Question: I'm using PayPal's REST API from my .Net MVC 4 Razor website.
On creating a payment I've traced the following request and response through fiddler:

Can anyone explain what's causing the error please? The transactions amount total and items price is both 0.24 so I can't understand why the error.
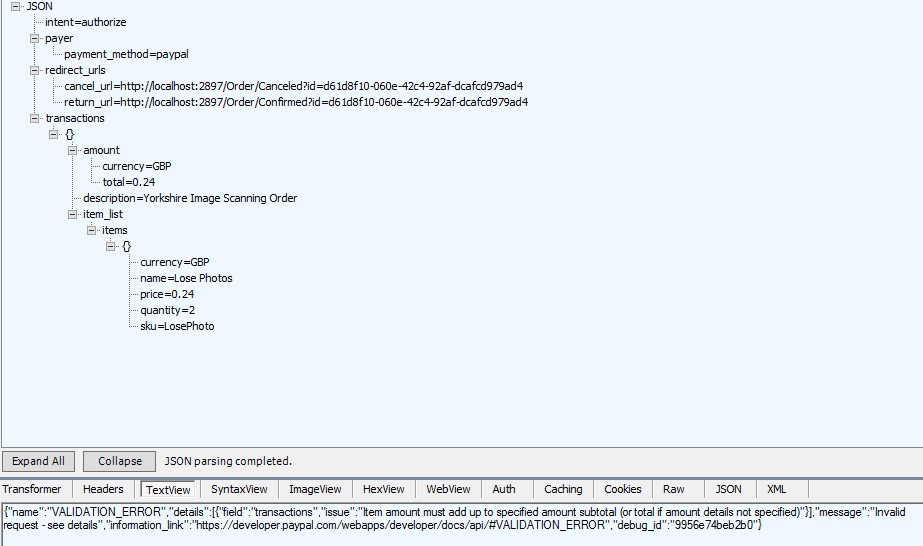
Answer: Please set price under items as 0.12. You are shipping 2 items for a total amount of 0.24 so it should have be 0.24 / 2 = 0.12. Assuming the unit price is 0.12, You have correctly set the total amount as 0.24